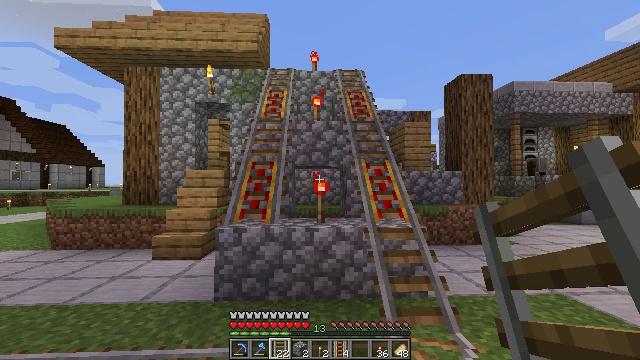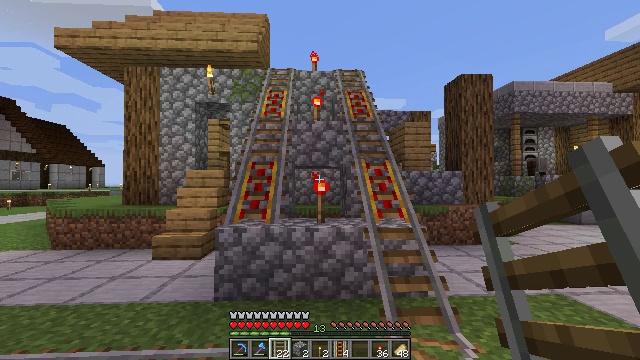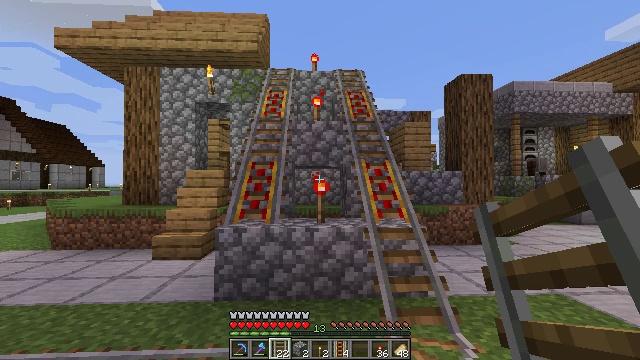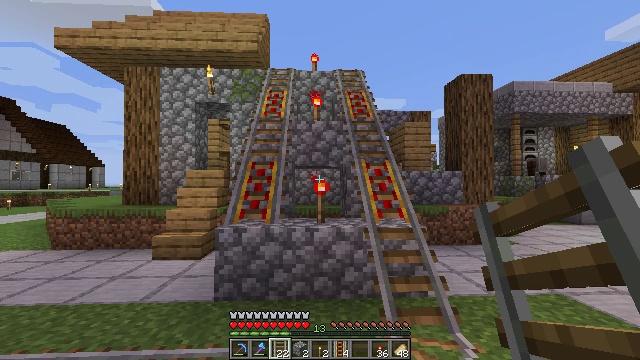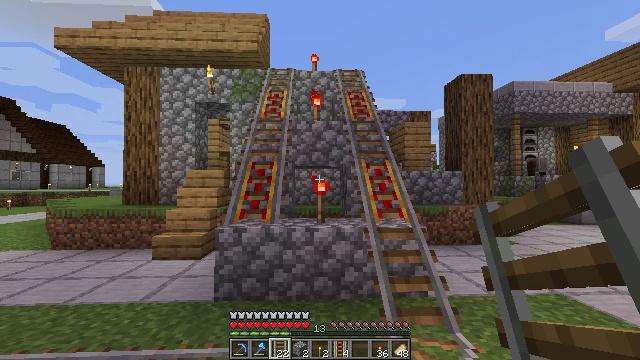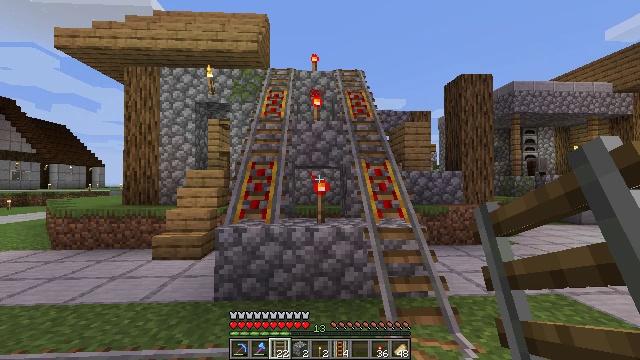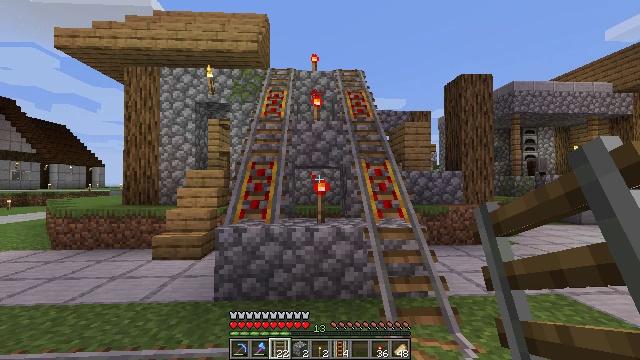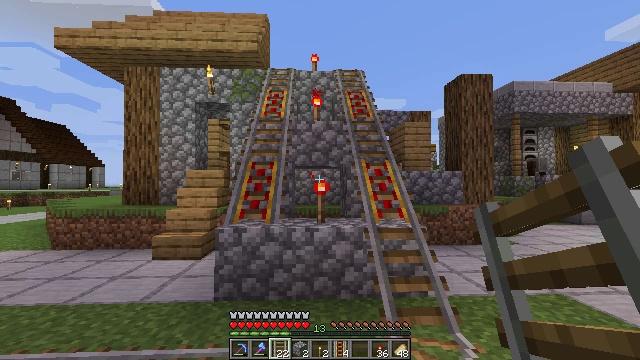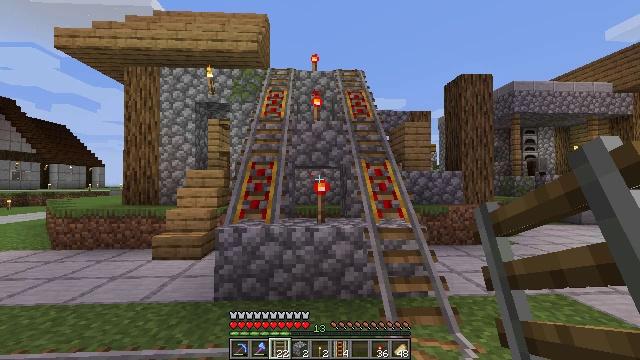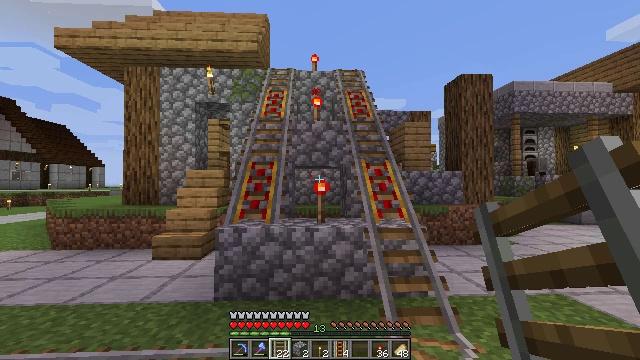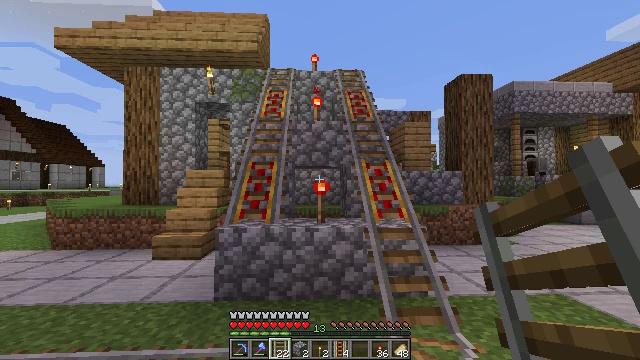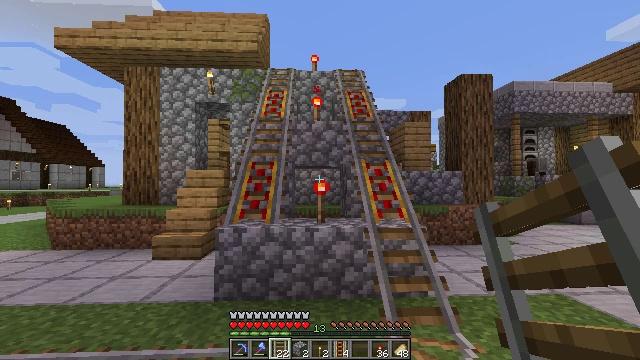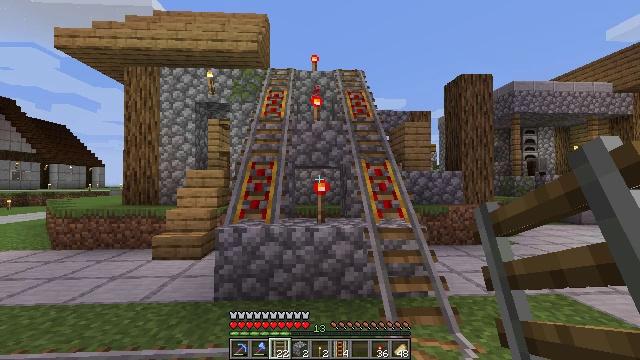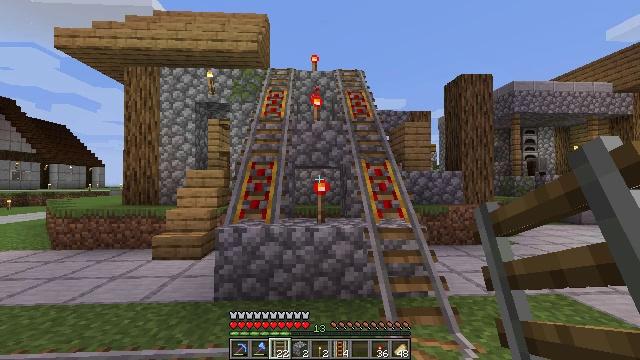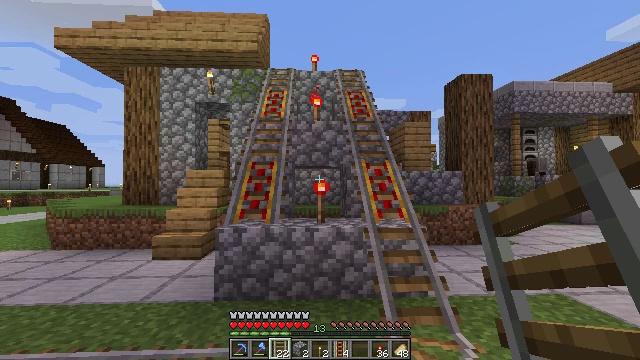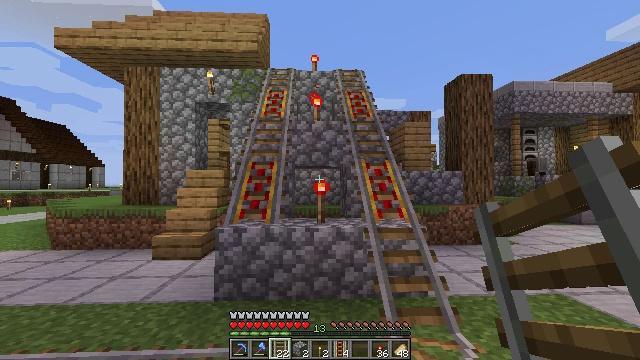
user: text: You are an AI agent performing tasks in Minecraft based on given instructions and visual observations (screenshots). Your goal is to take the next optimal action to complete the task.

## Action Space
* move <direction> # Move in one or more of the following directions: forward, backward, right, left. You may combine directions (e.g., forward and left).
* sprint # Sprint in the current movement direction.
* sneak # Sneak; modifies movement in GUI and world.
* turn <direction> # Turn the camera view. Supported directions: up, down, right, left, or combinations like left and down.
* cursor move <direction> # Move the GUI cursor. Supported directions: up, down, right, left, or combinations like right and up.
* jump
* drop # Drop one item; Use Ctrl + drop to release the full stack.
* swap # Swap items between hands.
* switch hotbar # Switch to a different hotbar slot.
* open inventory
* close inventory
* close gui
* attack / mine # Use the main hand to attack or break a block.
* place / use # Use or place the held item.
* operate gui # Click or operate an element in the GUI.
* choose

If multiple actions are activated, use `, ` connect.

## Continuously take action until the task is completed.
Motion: motion action
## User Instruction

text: Destroy the cauldron to put it in your inventory.
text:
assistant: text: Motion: no_op
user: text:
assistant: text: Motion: no_op
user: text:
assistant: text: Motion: no_op
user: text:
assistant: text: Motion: no_op
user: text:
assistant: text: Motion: no_op
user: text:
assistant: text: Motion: no_op
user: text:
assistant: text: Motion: no_op
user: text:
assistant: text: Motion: no_op
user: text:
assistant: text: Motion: no_op
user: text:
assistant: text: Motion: no_op
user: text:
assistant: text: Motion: no_op
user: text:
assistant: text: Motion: no_op
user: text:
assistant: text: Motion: no_op
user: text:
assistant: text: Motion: no_op
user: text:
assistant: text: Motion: no_op
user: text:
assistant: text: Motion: no_op
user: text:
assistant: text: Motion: no_op
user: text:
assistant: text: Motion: no_op
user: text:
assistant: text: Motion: no_op
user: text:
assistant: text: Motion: no_op
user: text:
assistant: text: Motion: no_op
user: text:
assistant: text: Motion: no_op
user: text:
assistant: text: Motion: no_op
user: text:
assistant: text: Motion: no_op
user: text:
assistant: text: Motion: no_op
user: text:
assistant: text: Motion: no_op
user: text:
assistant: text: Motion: no_op
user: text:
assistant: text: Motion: no_op
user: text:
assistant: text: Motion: no_op
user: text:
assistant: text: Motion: no_op